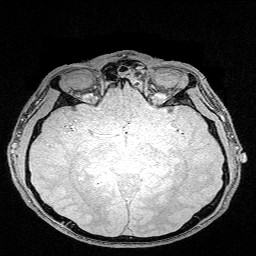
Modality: FLASH
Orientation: coronal
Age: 30
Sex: male